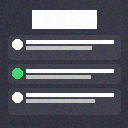
Screen state: on